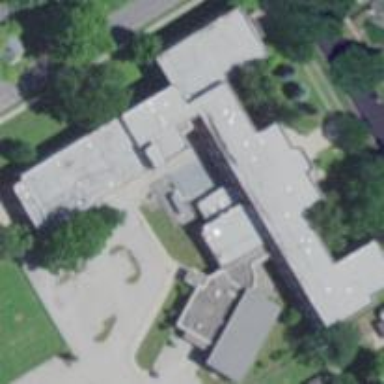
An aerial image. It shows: School building.